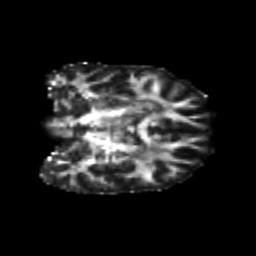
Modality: FA
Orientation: coronal
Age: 24
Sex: female
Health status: healthy
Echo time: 0.074 s